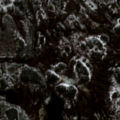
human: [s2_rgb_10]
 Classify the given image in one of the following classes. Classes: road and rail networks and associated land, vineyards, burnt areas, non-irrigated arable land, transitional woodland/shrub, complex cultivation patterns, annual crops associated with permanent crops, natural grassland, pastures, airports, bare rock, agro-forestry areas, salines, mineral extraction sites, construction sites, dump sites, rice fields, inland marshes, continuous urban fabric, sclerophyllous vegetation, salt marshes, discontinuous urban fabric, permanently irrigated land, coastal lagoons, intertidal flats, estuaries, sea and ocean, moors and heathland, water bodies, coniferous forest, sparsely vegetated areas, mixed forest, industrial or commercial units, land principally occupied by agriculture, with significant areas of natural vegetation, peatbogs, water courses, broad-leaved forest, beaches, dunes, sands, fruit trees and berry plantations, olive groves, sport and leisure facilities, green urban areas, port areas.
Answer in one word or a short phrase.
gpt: coniferous forest, transitional woodland/shrub, peatbogs